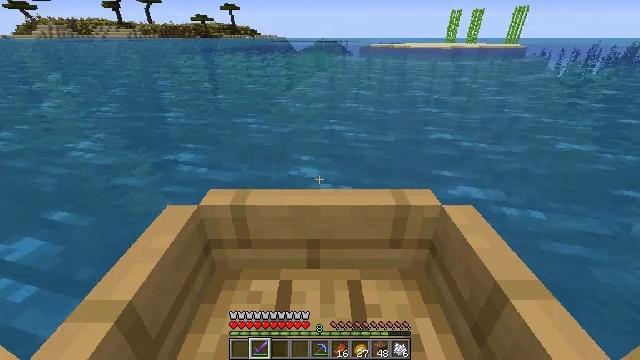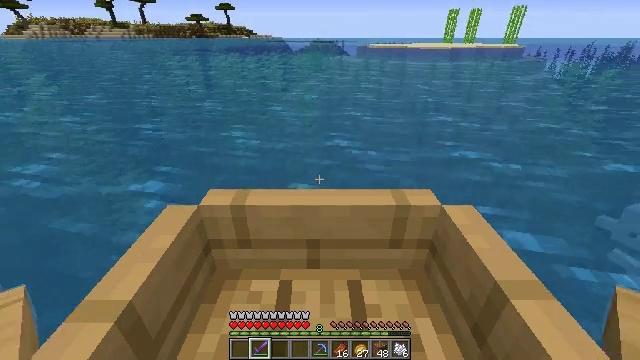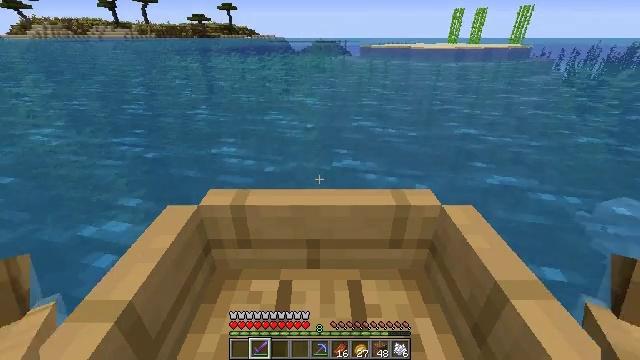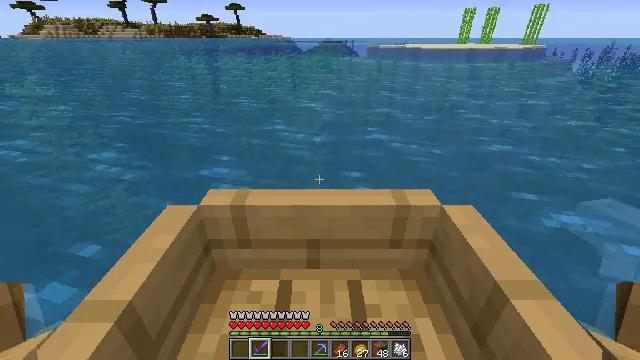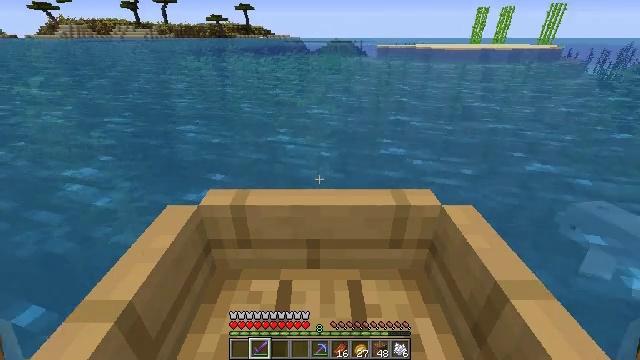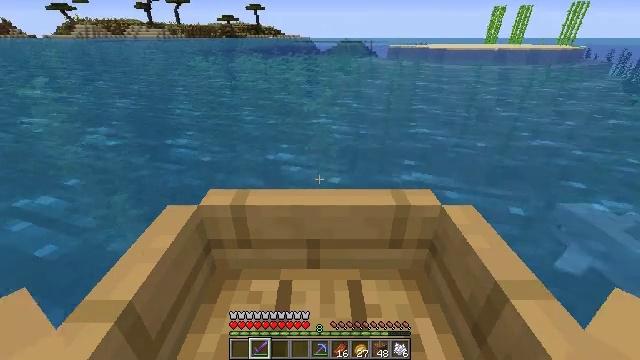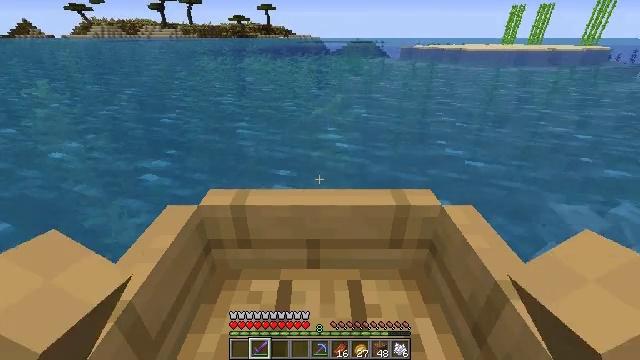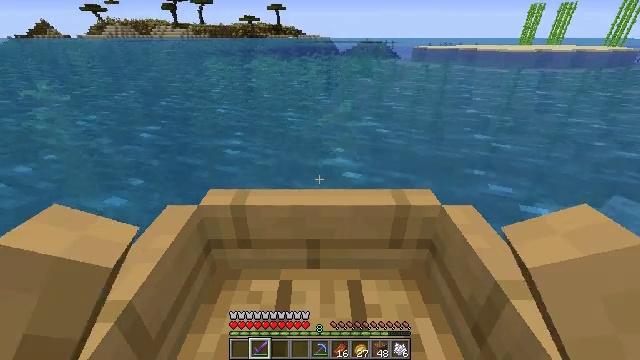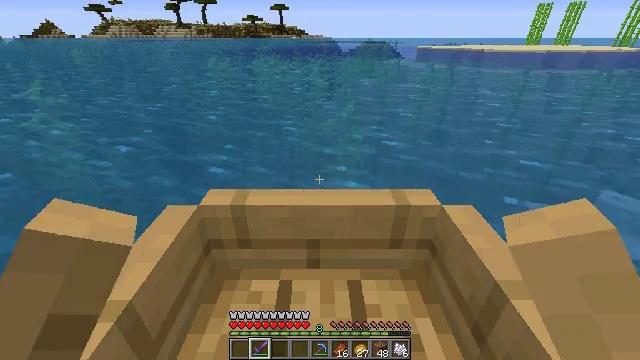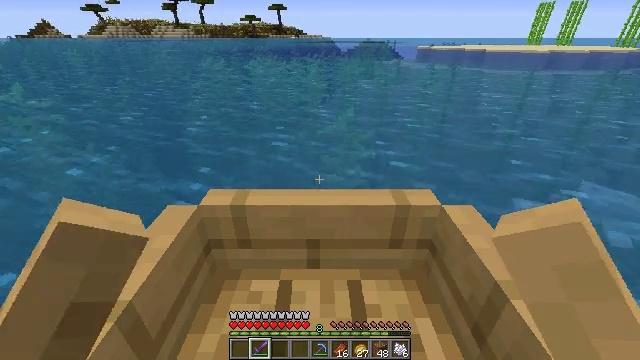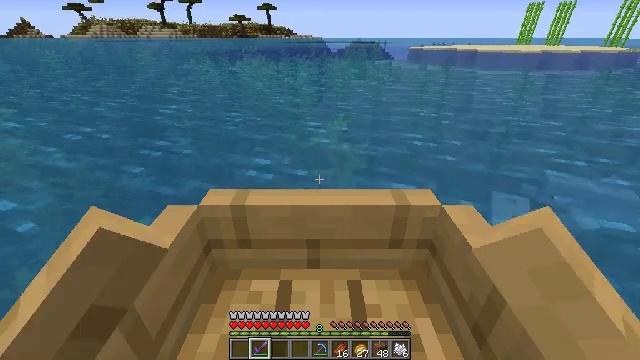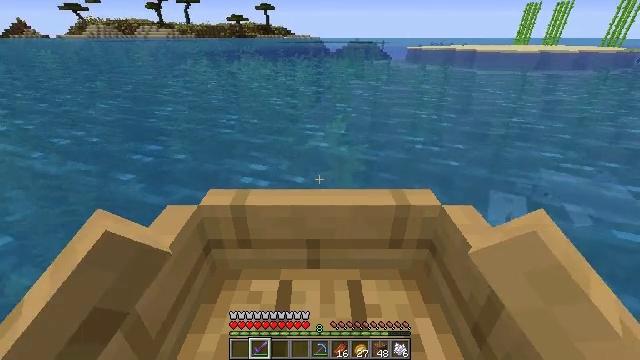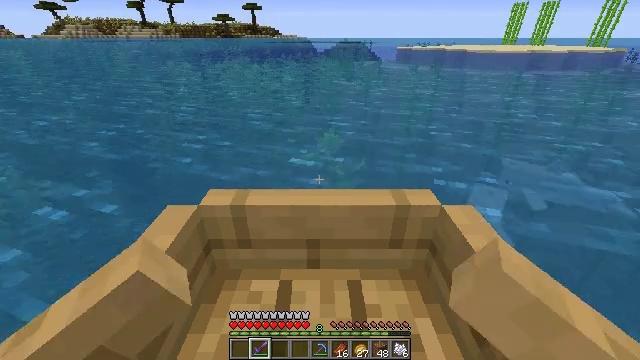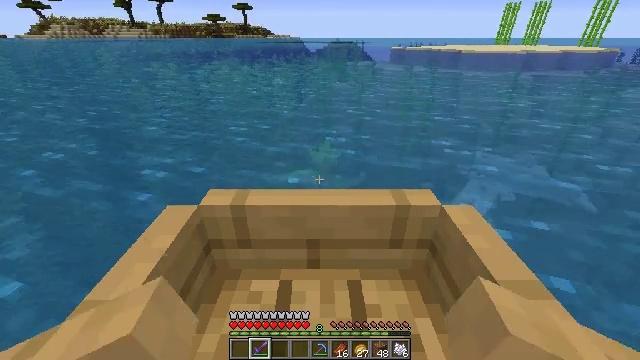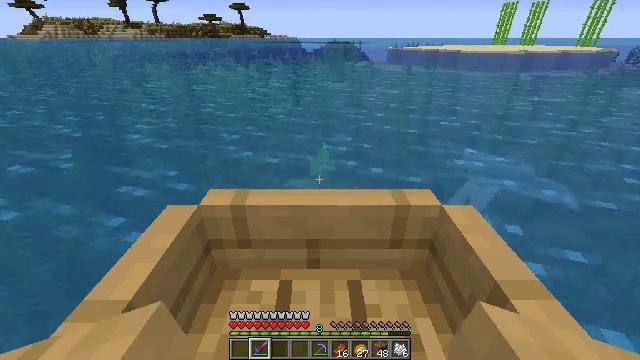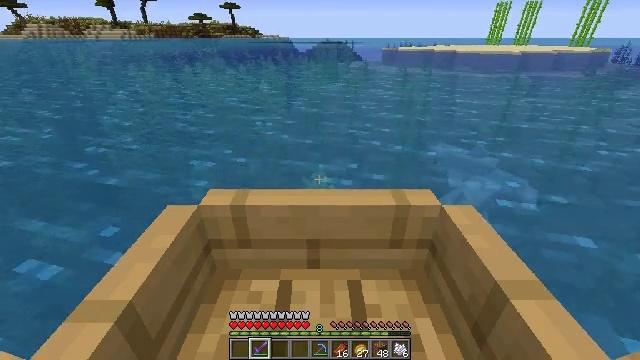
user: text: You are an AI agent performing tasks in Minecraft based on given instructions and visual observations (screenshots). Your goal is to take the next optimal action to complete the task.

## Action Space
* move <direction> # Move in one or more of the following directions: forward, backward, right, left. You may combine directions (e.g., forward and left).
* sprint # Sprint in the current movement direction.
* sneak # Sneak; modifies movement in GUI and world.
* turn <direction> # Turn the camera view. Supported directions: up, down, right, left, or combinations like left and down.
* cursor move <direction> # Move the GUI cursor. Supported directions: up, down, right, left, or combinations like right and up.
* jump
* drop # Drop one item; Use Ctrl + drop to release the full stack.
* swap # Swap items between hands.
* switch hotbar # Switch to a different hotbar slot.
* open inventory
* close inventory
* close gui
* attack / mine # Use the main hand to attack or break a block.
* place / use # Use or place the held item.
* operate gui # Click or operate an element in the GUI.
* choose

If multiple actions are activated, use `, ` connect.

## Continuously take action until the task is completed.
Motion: motion action
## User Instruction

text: Gather grass on the ground.
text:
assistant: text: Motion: move forward and move left
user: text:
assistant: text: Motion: move forward and move left
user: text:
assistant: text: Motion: move forward
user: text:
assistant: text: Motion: move forward
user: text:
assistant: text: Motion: move forward
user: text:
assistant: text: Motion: move forward
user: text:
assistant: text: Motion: move forward and move right
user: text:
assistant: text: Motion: move forward and move right
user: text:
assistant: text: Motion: move forward and move right
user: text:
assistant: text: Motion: move forward
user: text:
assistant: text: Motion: move forward
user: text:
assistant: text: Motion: move forward
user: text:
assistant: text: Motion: move forward
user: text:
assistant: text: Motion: move forward
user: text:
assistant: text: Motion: move forward
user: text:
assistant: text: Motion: move forward and move left
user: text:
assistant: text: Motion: move forward and move left
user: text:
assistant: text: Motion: move forward and move left
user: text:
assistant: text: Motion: move forward
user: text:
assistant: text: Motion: move forward
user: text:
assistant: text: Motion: move forward
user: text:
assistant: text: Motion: move forward and move right
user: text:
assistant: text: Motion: move forward and move right
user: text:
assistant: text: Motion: move forward
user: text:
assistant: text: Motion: move forward
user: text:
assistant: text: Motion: move forward
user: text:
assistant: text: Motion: move forward
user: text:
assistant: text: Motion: move forward
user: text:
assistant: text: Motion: move forward
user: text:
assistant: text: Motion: move forward